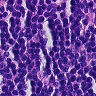
Metastatic tissue present: no